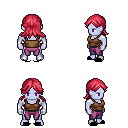
a pixel art fantasy rpg character, male body template, dark elf, purple skin, brown pirate shirt, magenta pants, ruby red loose hair, black slippers, four views (front, back, left, right), 2x2 character sprite sheet, small pixel art, hard edges, no anti-aliasing